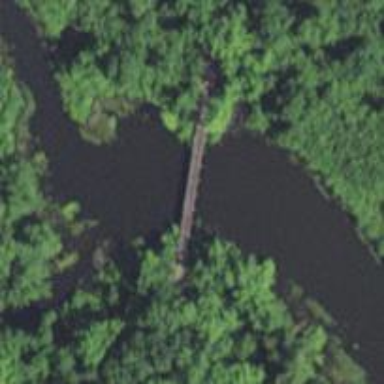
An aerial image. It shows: Preserved railway bridge.